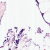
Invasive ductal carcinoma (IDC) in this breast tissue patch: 0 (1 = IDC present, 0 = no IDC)